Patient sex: F
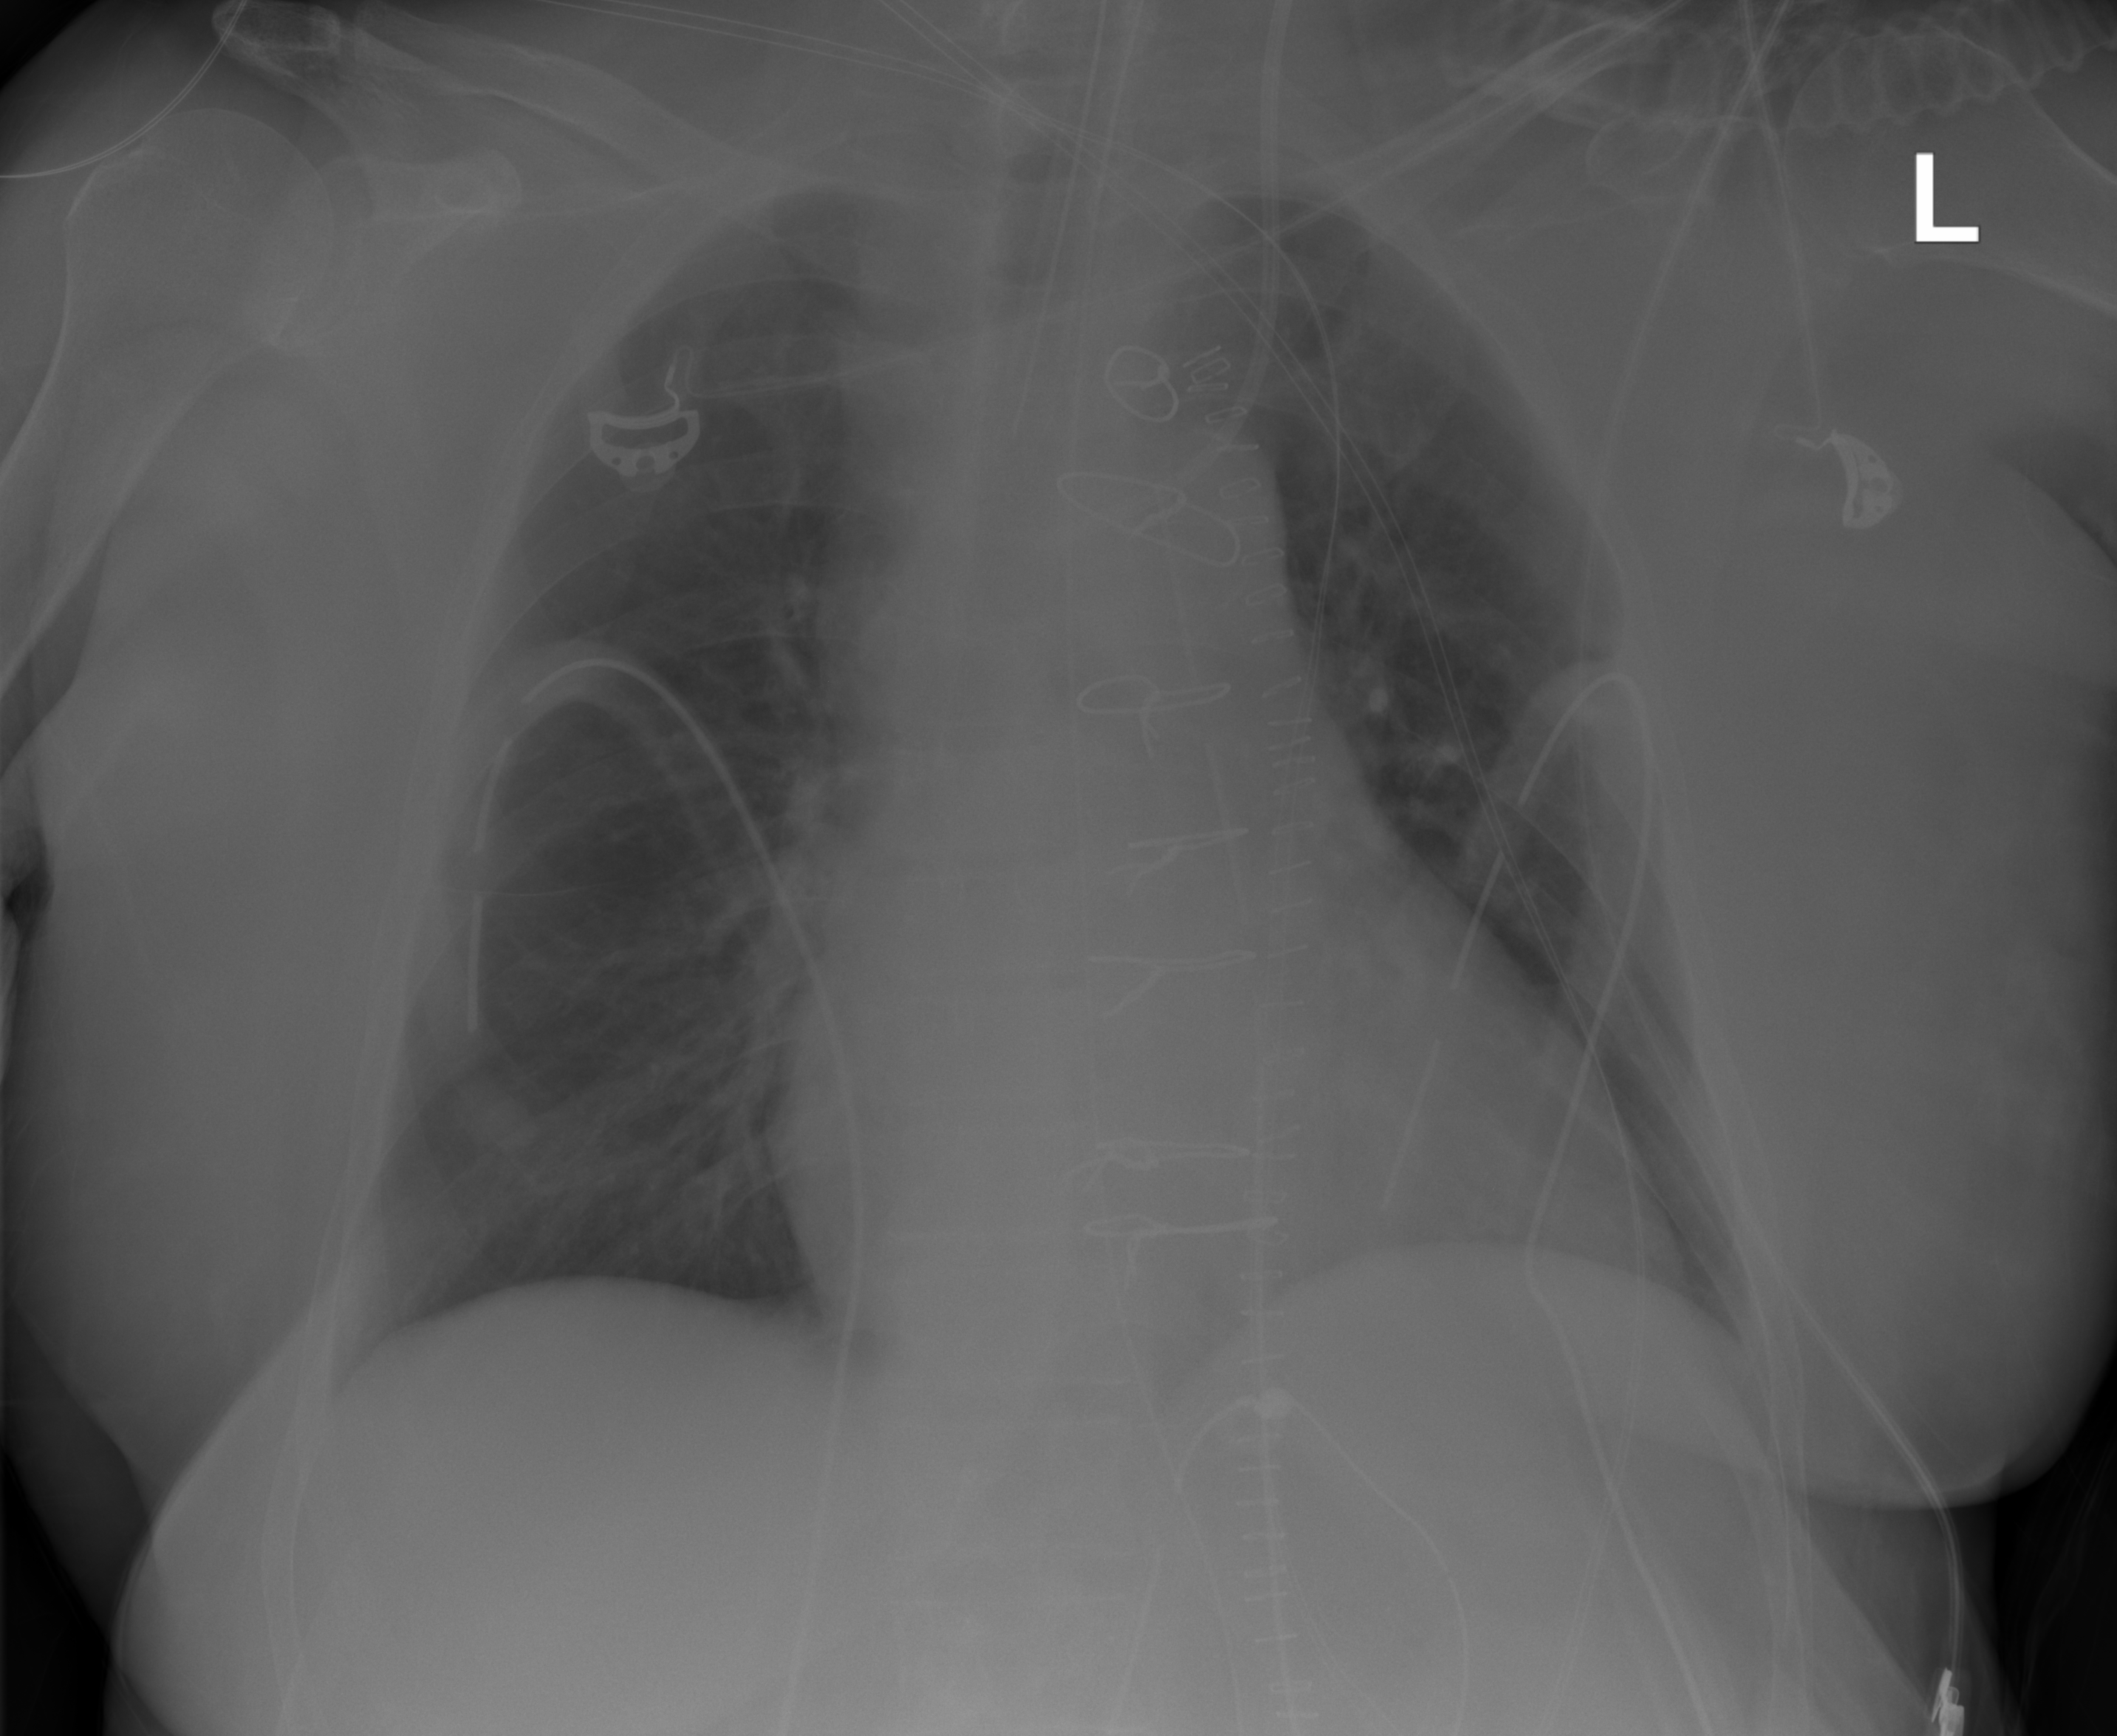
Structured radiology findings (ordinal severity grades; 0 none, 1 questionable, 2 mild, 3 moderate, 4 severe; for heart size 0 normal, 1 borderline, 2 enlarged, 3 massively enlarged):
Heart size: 2
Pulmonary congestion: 2
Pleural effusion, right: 0
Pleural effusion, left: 0
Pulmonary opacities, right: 0
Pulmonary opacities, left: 0
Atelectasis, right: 0
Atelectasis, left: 0